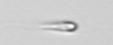
Label: flagellate_morphotype3